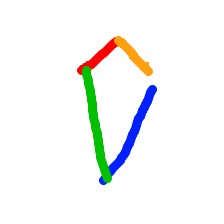
Shape: kite